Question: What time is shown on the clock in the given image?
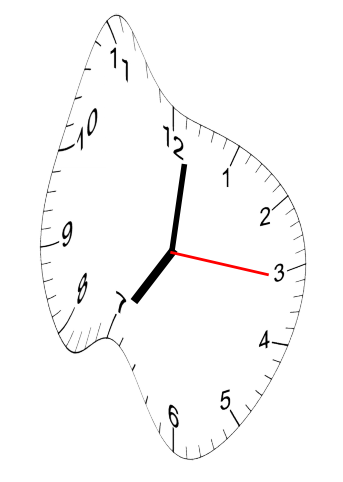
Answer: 07:01:16